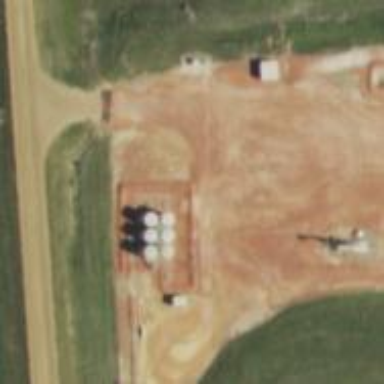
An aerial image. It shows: Storage tank with man-made structure.